Question: I am using Eclipse Luna with Maven3.2.3 to develop a OSGi bundle for Adobe CQ 5.6.1 project. I was able to resolve most jar dependencies by updating the POM file, except for the CQ classes. I am using the following imports in my code, for which I am still getting the error com.day cannot be resolved.
'''
import com.day.cq.commons.mail.MailTemplate;
import com.day.cq.mailer.MessageGateway;
import com.day.cq.mailer.MessageGatewayService;
'''
Following is how I created the project using Maven.
'''
mvn archetype:generate -DarchetypeRepository=http://repo.adobe.com/nexus/content/groups/public/ -DarchetypeGroupId=com.day.jcr.vault -DarchetypeArtifactId=multimodule-content-package-archetype -DarchetypeVersion=1.0.2 -DgroupId=gel -DartifactId=gerevamp -Dversion=1.0-SNAPSHOT -Dpackage=com.gel.demo -DappsFolderName=seconddemo -DartifactName="GEL Formm Servlet" -DcqVersion="6.0" -DpackageGroup="GESG Revamp"
'''
Below is the dependency I added to the POM file of the bundle
'''
<dependency>
<groupId>com.day.cq</groupId>
<artifactId>cq-mailer</artifactId>
<version>5.5.0</version>
<scope>provided</scope>
</dependency>
'''
However I get the error
> Missing artifact com.day.cq:cq-mailer:jar:5.5.0
Below is a screenshot of the error in the POM. I tried adding the repositories as well to the POM, but that didnt help.

Please suggest how this can be resolved. Thanks.
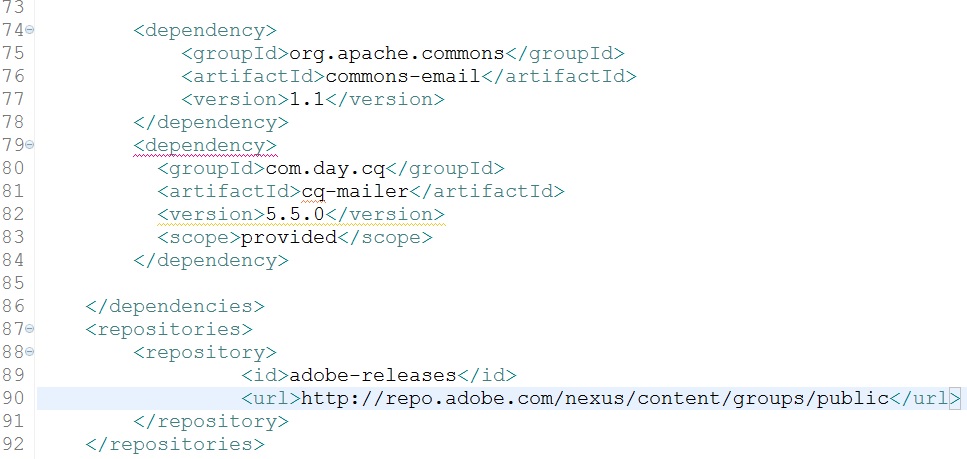
Answer: Use https instead of http in repository configuration. Adobe repository is only working as "https". http request is returning 404 error.
Dependency file is present in
<URL>